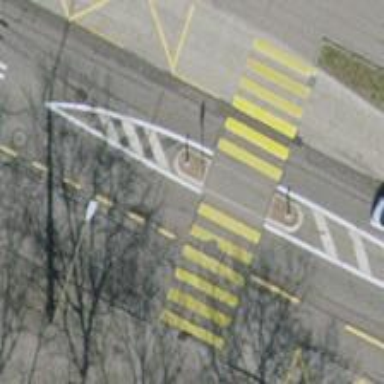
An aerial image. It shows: Marked road crossing with pedestrian island.